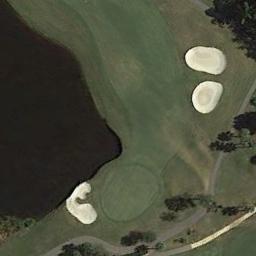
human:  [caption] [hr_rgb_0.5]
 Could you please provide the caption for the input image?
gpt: The golf course has a lake, A putting green, A fairway, Some barrier trees and three sandpits .

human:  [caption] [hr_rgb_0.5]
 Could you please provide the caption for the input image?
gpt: There are six bunkers scattered along the road .

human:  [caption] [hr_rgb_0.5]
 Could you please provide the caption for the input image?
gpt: There are numerous trees near the golf course .

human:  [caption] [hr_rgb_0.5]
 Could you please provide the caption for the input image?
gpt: There are several bunkers and lakes and a few paths and many trees on a large green lawn on the golf course .

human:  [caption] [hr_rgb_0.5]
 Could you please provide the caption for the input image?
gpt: There are three bunkers and a lake on the golf course .